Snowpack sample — Snodgrass Mountain, Crested Butte, Colorado (2/4/25, 12:06 PM MST)
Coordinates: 38.923, -106.968
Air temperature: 35 °F
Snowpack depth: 80 cm
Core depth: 10 cm
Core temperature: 32 °F
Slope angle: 14°, slope face: 78°
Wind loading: low
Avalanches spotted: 0
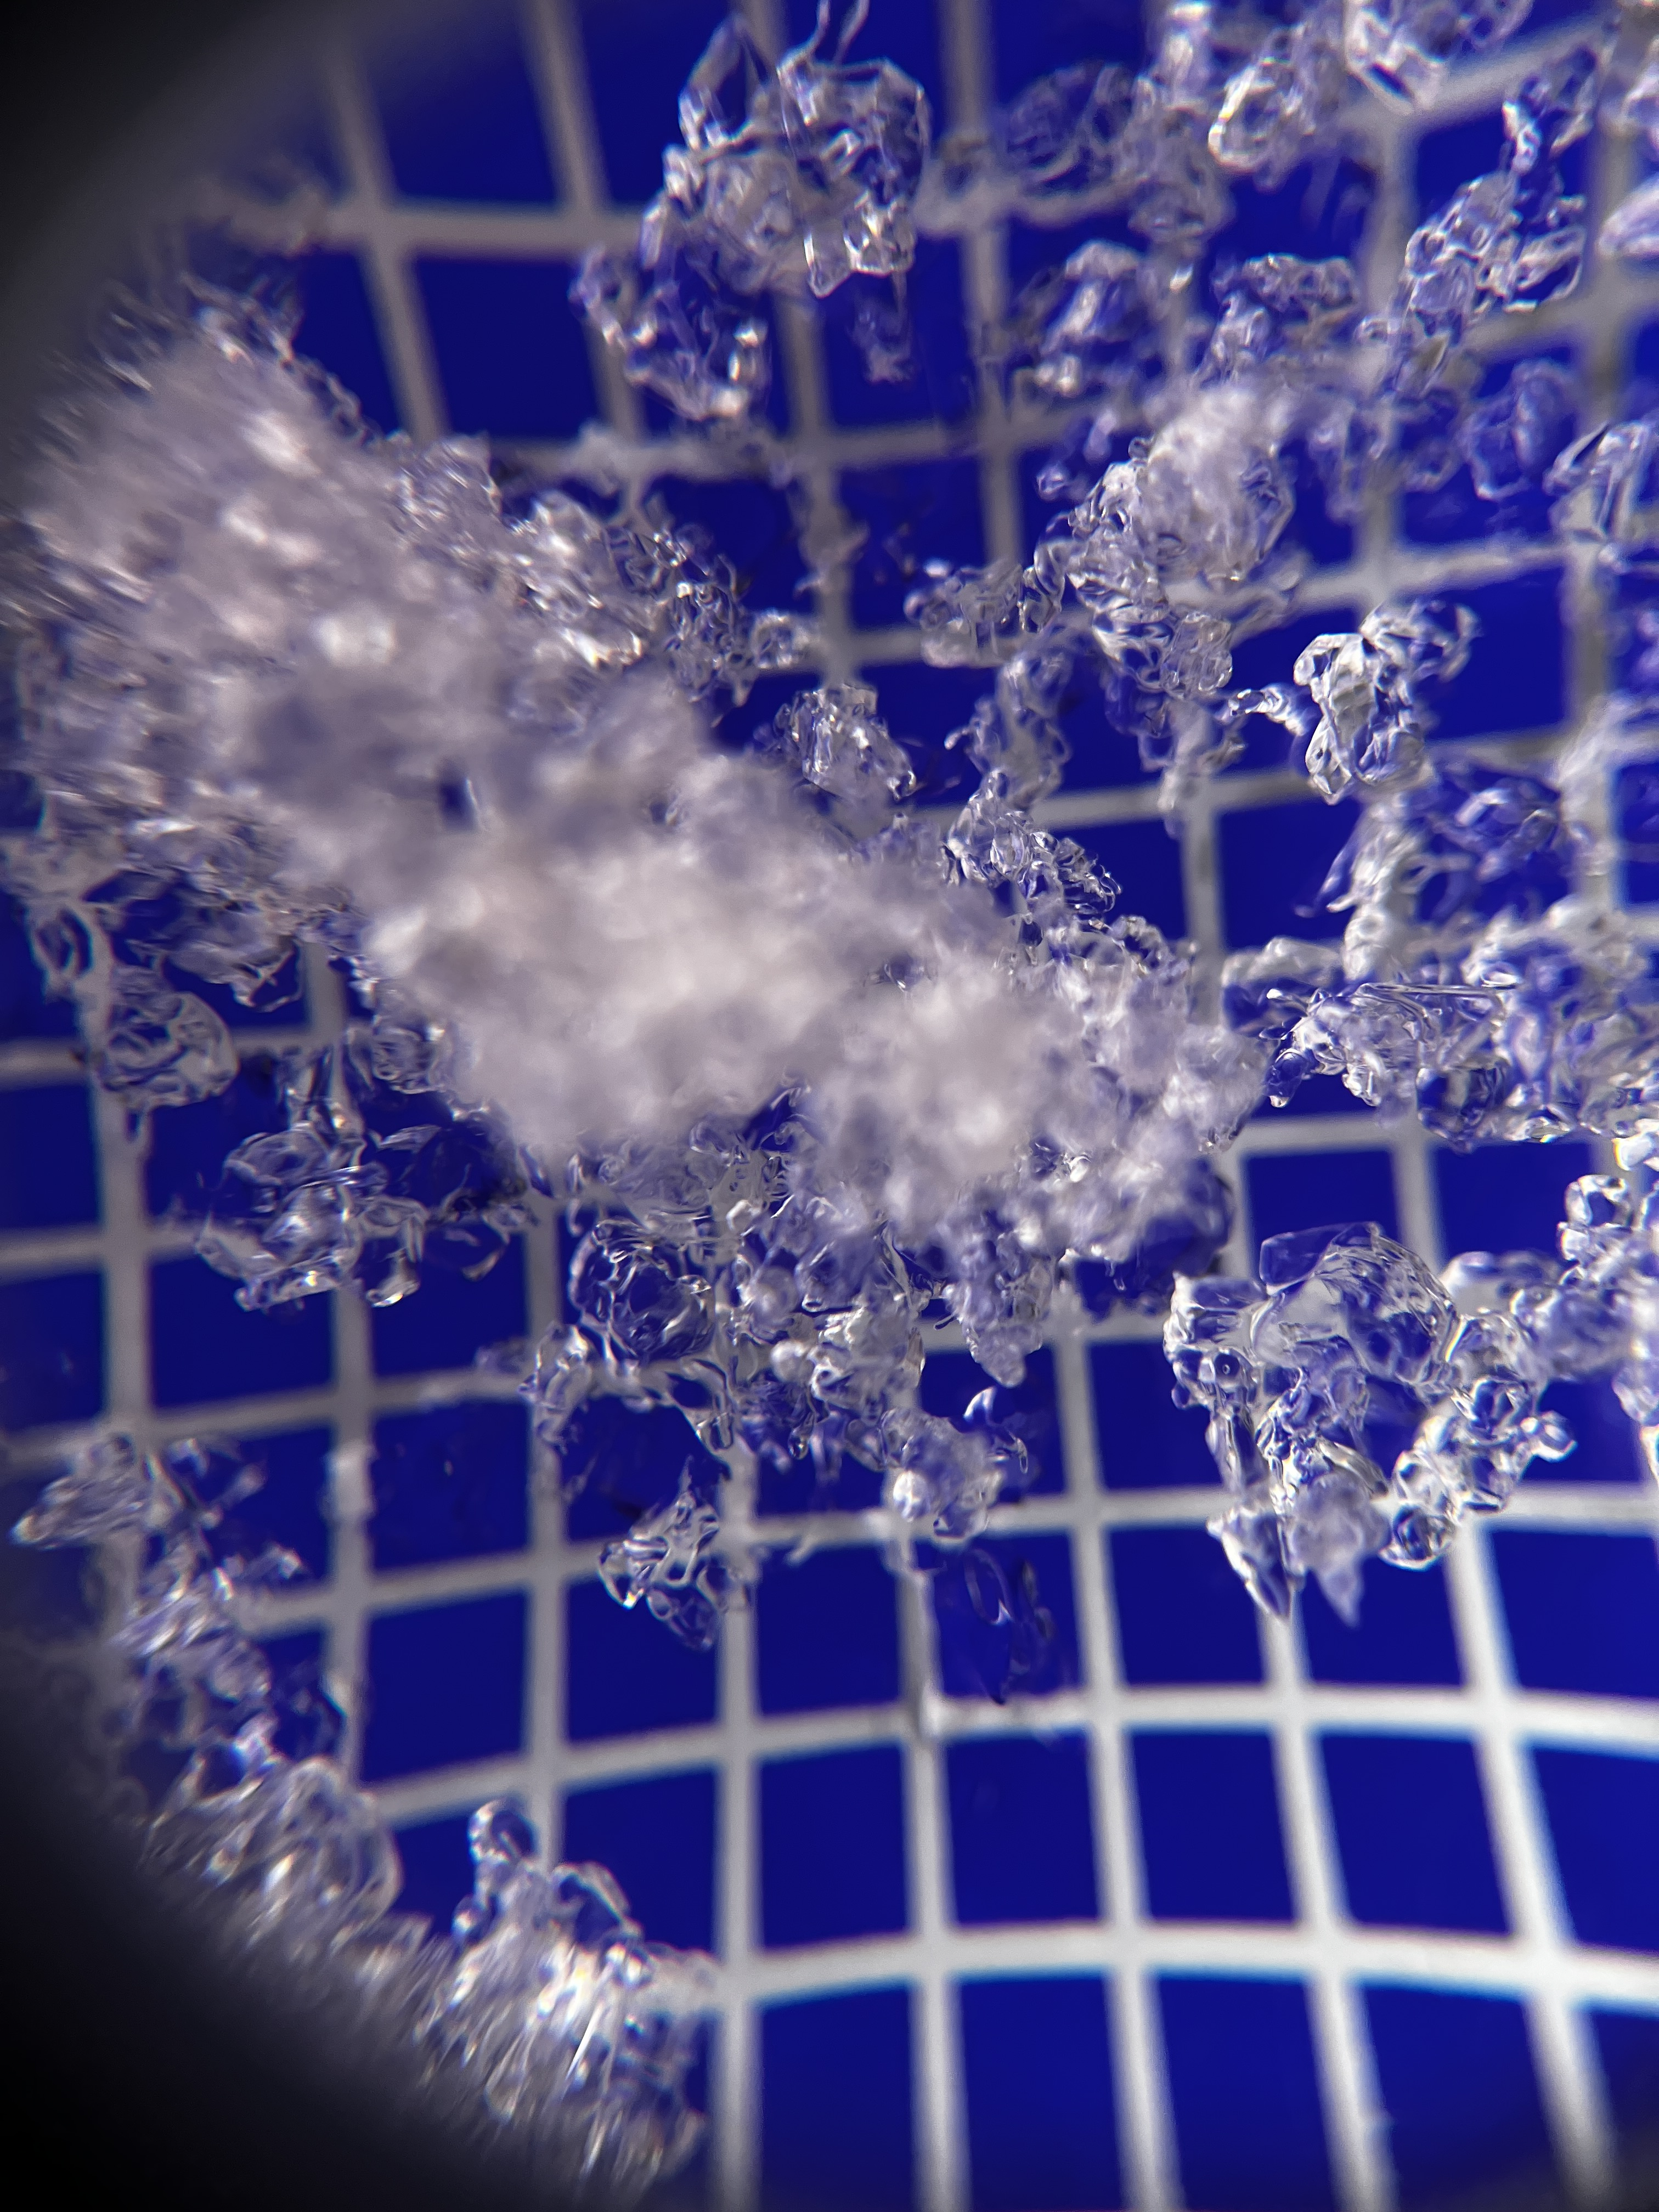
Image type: magnified_profile
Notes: No avalanches nearby, unusually warm weather for the last month reported by residents, Collected 25 yards from treeline